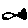
Label: fish